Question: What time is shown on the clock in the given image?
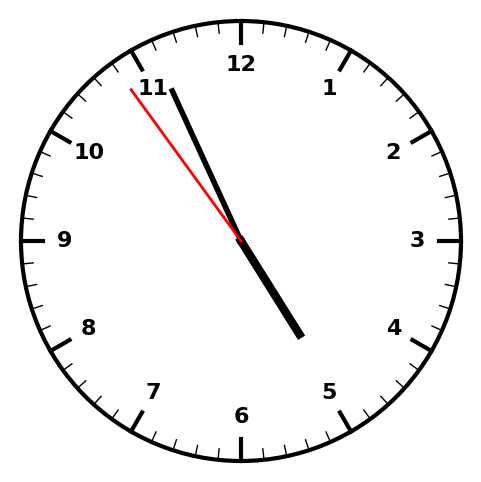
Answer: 04:55:54